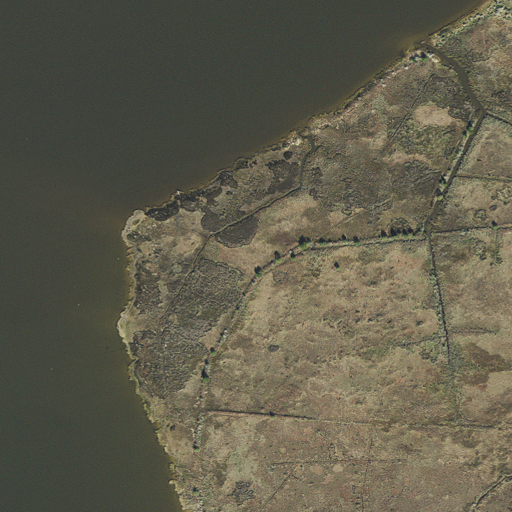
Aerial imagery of cape in Maryland named Revels Point containing herbaceous wetlands, open water, and woody wetlands